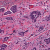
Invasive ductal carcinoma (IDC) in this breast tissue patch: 1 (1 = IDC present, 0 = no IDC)